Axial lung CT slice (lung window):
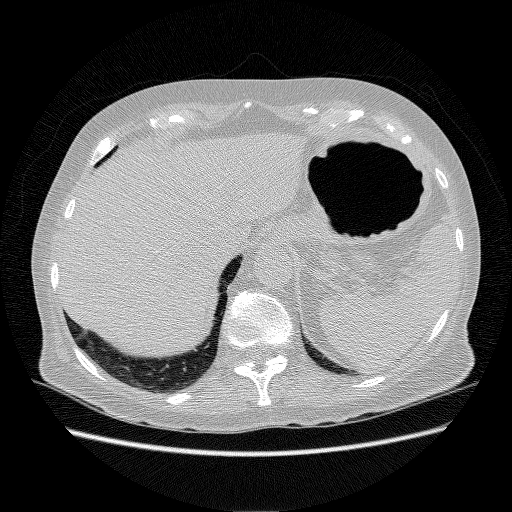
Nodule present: no